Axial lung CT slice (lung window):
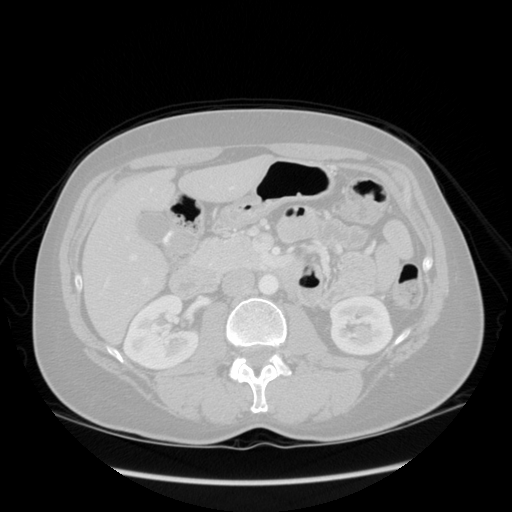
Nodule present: no